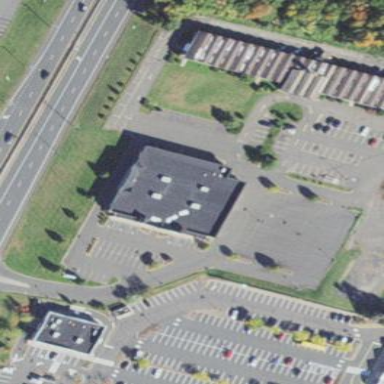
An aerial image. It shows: Building housing furniture shop.